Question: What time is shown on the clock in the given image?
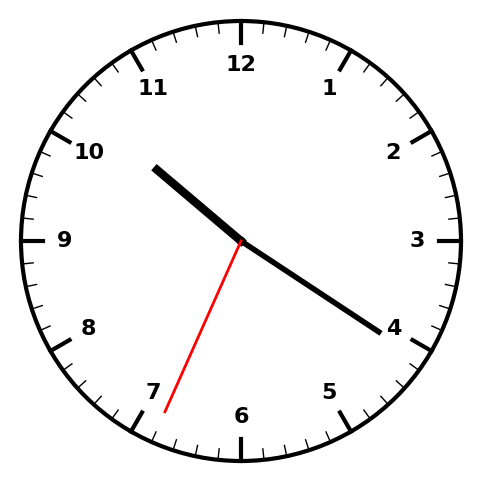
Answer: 10:20:34